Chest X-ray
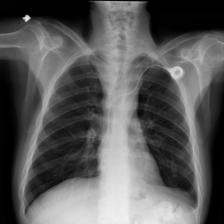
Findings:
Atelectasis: negative
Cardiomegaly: negative
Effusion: negative
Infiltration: positive
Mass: negative
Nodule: negative
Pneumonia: negative
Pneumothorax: negative
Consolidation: negative
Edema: negative
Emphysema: negative
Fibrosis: positive
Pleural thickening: negative
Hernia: negative